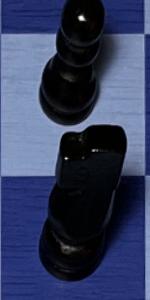
Label: Knight_Black